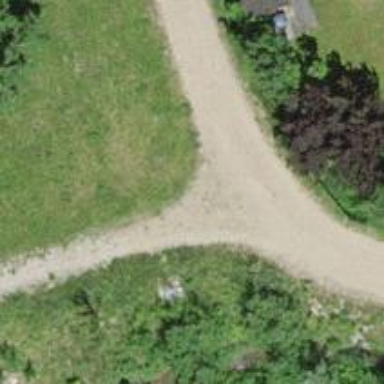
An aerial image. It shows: Unpaved footway.